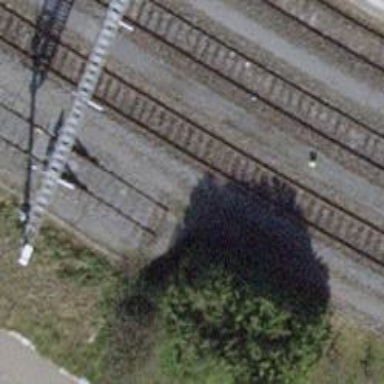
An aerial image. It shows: Railway buffer stop.